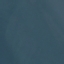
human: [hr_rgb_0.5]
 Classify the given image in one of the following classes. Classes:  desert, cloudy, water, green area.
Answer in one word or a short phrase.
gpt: water